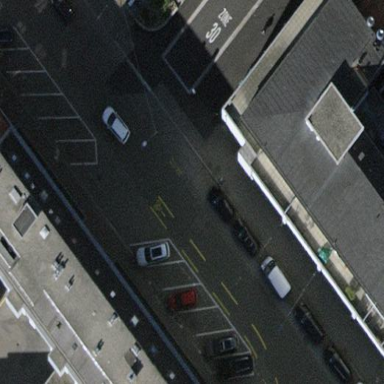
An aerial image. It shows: Parking lane.